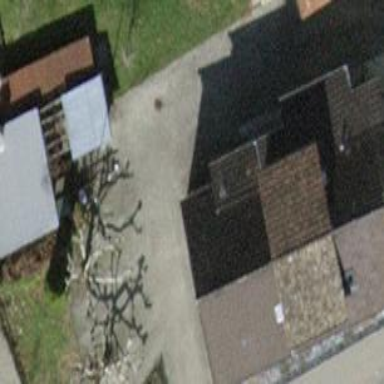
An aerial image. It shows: Simple house.